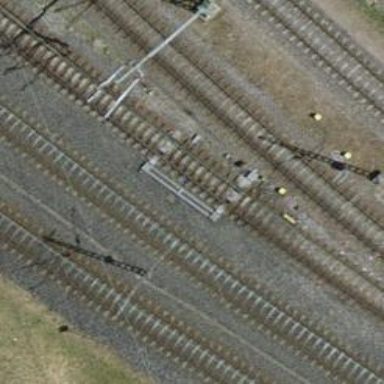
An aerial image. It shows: Railway signal.